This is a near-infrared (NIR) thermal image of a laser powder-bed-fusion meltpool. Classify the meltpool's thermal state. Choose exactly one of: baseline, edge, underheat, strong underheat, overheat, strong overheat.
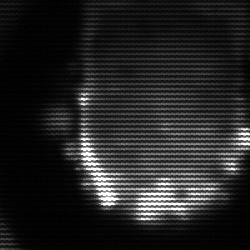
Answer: baseline